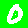
Digit: 0